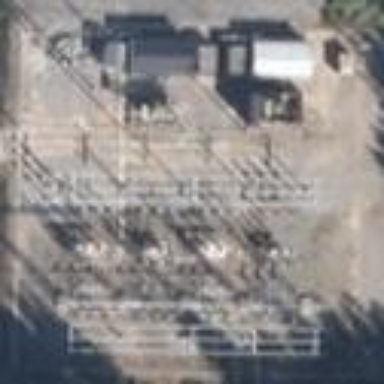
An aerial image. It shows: Power substation with transmission level designation. It is enclosed by fence.